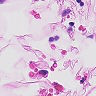
Metastatic tissue present: no